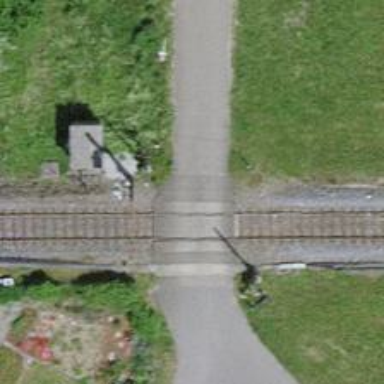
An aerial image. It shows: Railway bridge with electrified tracks and single rail.